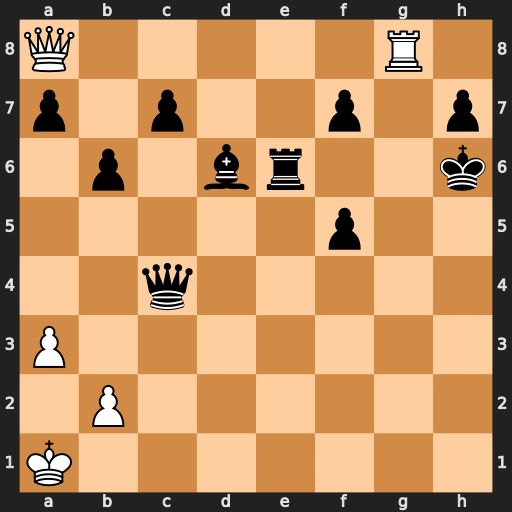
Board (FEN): Q5R1/p1p2p1p/1p1br2k/5p2/2q5/P7/1P6/K7
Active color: w
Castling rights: -
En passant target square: -
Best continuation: Qh1+ Bh2 Qxh2+ Qh4 Qxh4#